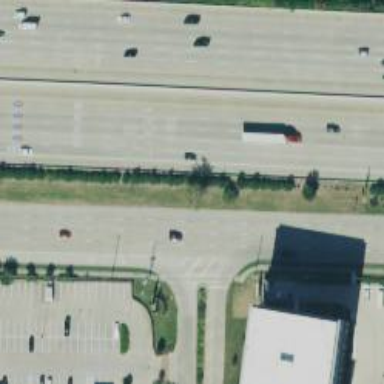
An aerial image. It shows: Secondary road with frontage road alongside.